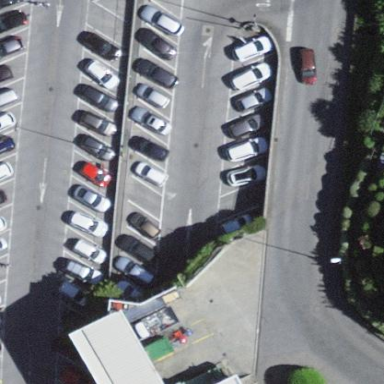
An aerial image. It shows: Parking area with surface.